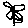
Label: flower